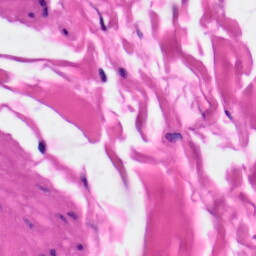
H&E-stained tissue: Skin